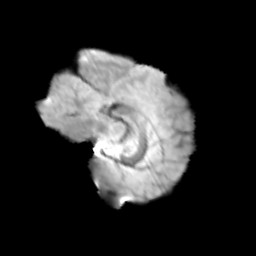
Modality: T2w
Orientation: sagittal
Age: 13
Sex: male
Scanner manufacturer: siemens
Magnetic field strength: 3 T
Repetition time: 3.8 s
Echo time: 0.07 s